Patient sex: M
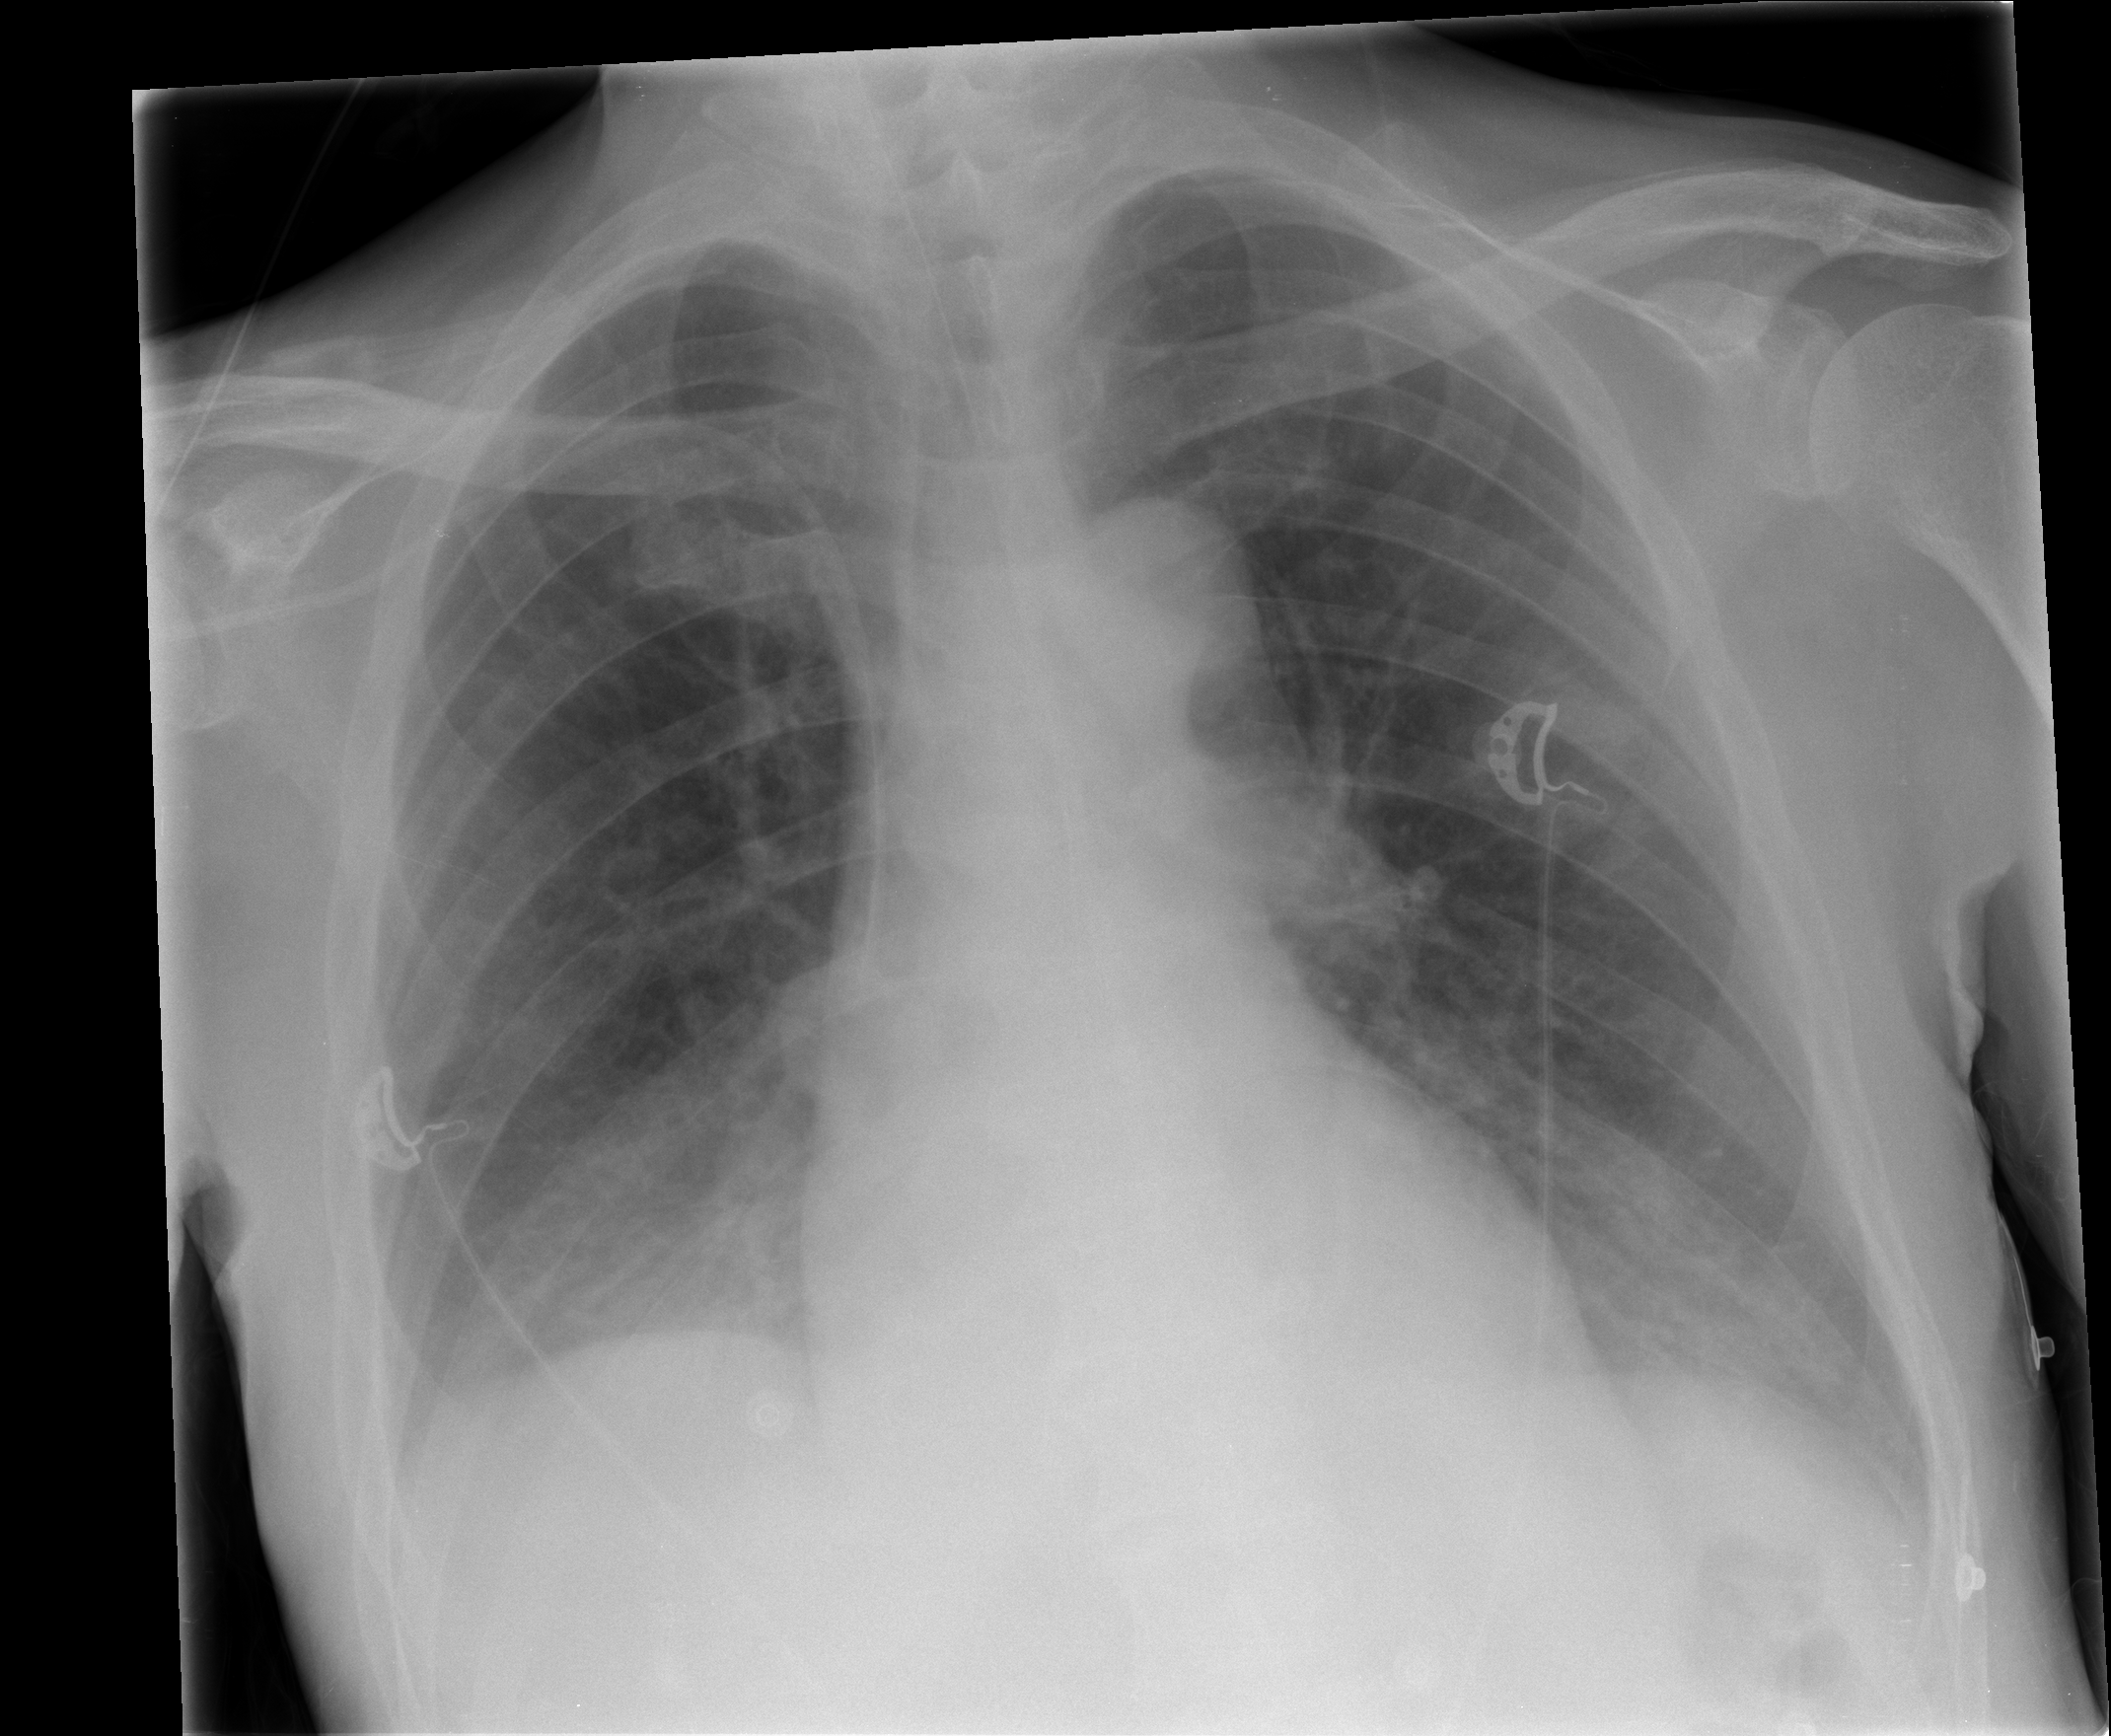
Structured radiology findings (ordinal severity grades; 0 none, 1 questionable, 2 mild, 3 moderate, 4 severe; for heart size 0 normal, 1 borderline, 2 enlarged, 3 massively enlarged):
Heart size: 2
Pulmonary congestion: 0
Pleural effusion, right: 2
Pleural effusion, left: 0
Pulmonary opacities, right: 0
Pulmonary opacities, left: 0
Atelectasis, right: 2
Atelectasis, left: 0